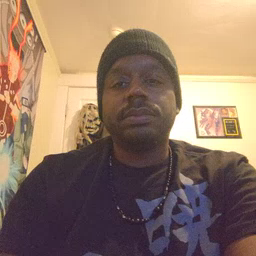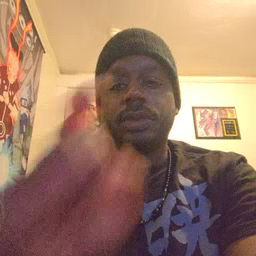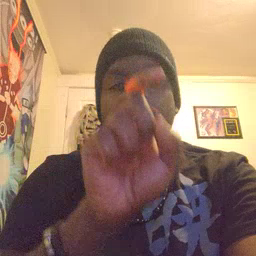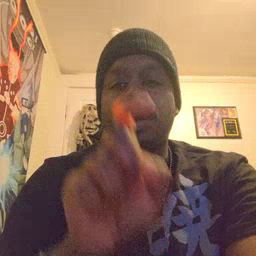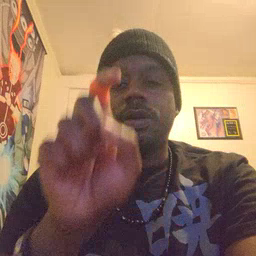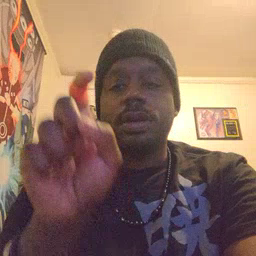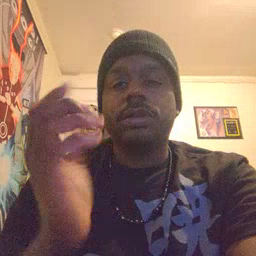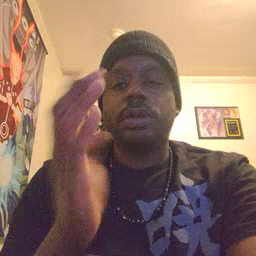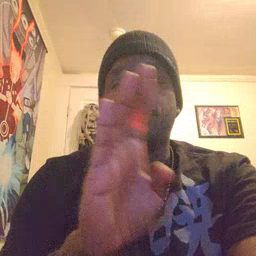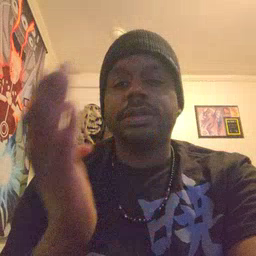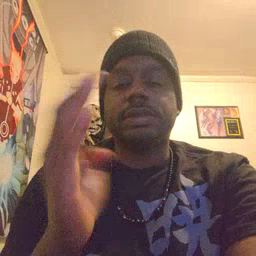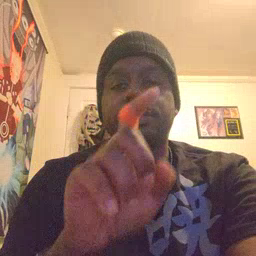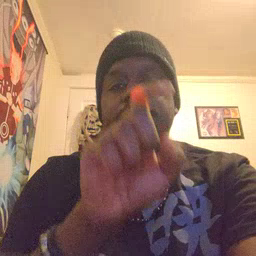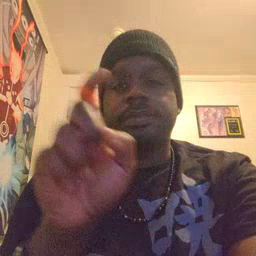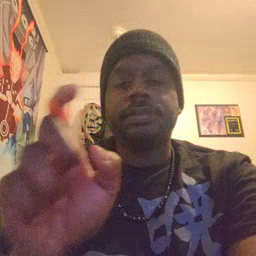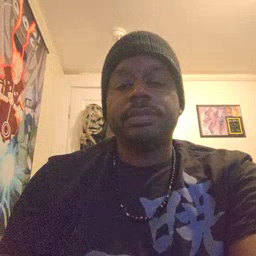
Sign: closet